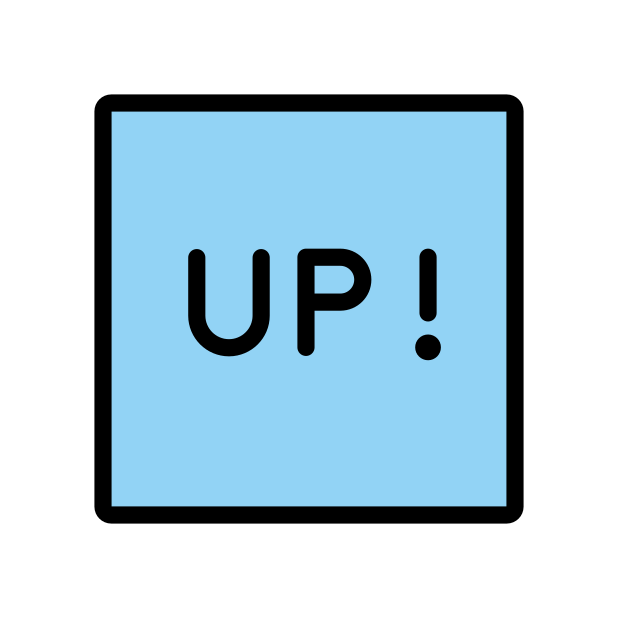
UP! button